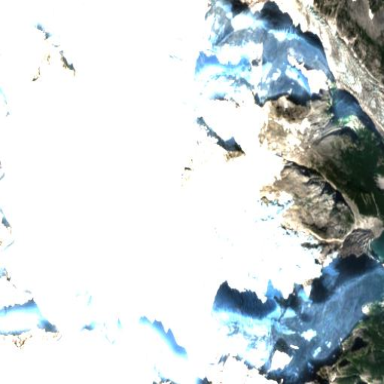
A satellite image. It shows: Majestic glacier in the distance.